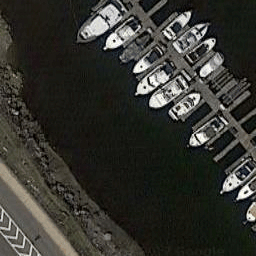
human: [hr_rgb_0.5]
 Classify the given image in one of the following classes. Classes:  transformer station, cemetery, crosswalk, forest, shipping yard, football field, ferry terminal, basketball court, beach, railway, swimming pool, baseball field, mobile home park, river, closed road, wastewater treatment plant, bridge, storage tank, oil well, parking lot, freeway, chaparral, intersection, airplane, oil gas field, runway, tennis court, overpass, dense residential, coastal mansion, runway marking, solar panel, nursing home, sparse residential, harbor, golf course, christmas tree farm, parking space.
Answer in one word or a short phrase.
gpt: harbor